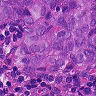
Metastatic tissue present: yes